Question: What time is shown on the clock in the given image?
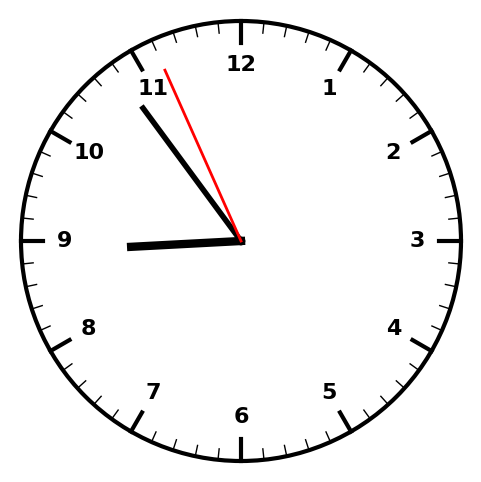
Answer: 08:53:56